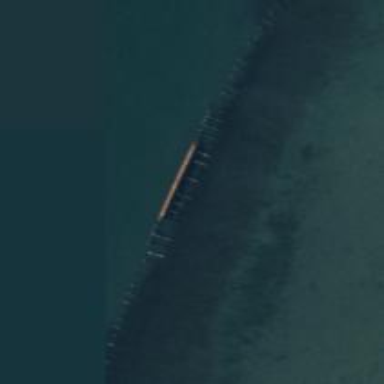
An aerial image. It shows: Ruined pier structure.